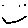
Label: smiley face